Question: I have a excel file which is having sorted data( Based on Object column) as below.

My requirement is to count object completion status based on the cell value in the column "Fixed/Not".
For eg: if "Obj1" has the value as "Yes" in all rows, then only I need to consider as completed ,if any one row has value "No" I should not consider that object as completed.
Being new to Excel, I couldn't find solution for that.
Can anyone please suggest me how I can achieve this.
Thanks
Vijaya
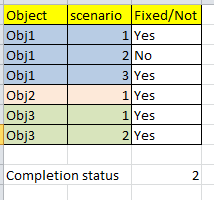
Answer: Why don't you break it down into something like this, its make it lot easier to accommodate any additions to object list tomorrow. I have used 'sumproduct' but you can very well use 'countif' if you so desire

Formulae
Total To be Completed '=SUMPRODUCT(($A$2:$A$7=$E2)*($A$2:$A$7>0))'
Total Completed '=SUMPRODUCT(($A$2:$A$7=$E2)*($C$2:$C$7="Yes")*($A$2:$A$7>0))'
Final Count '=IF(AND(F2<>0,F2=G2),1,0)'